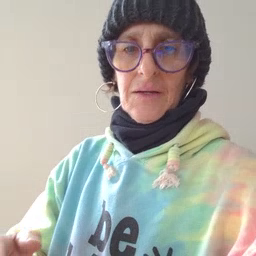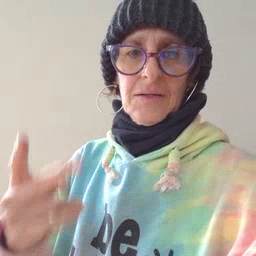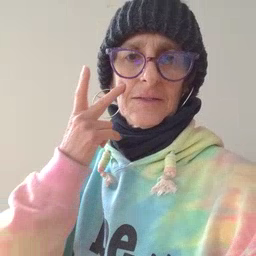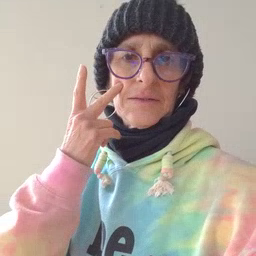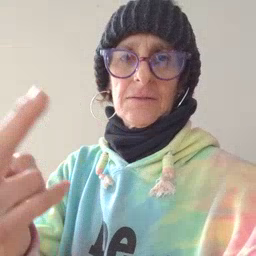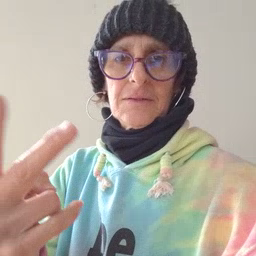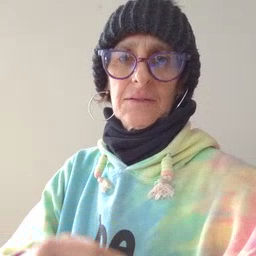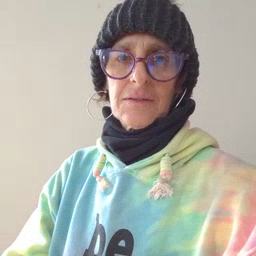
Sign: see